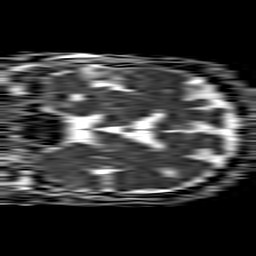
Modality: ADC
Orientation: coronal
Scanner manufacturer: philips
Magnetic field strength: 1.5 T
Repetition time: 4.6 s
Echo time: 0.08517 s